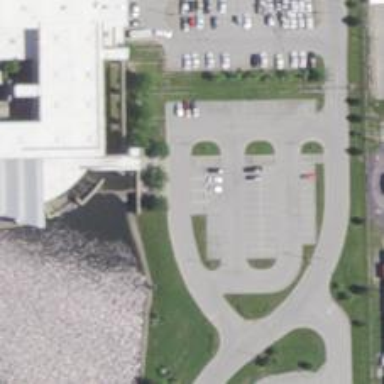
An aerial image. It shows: Parking space is available.